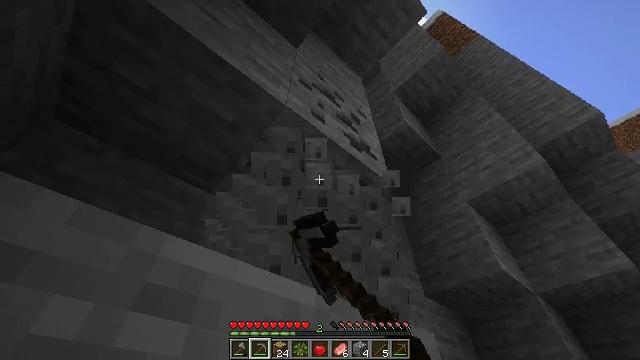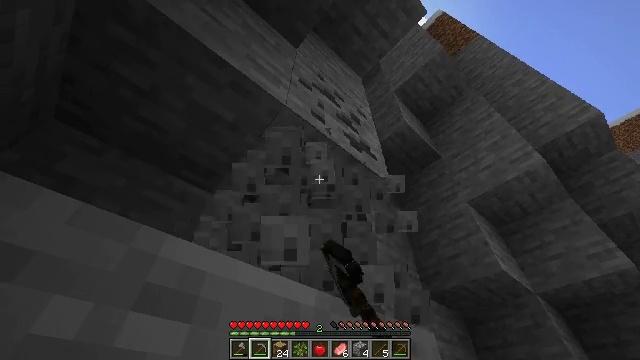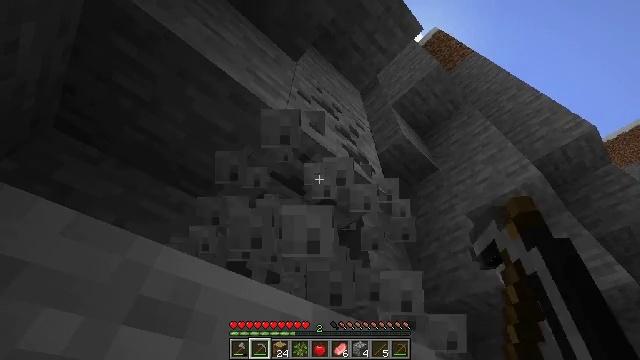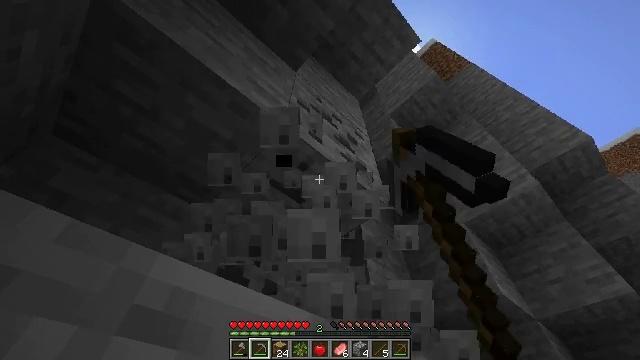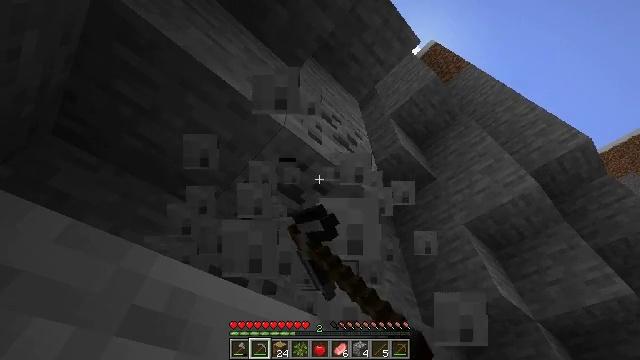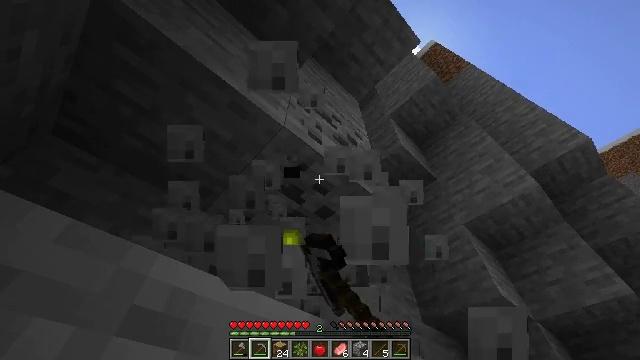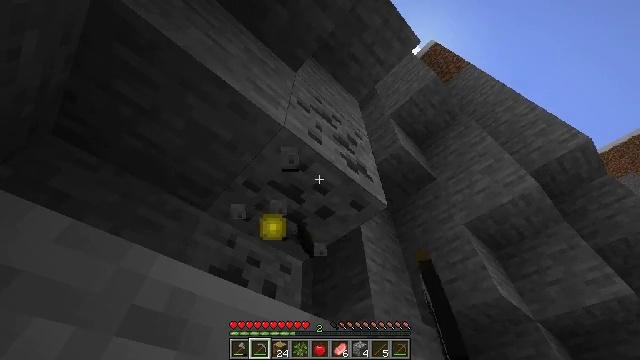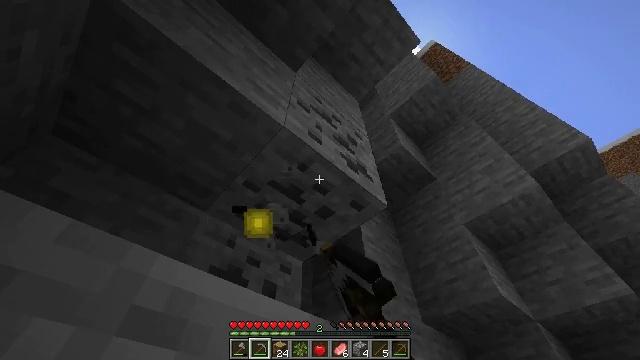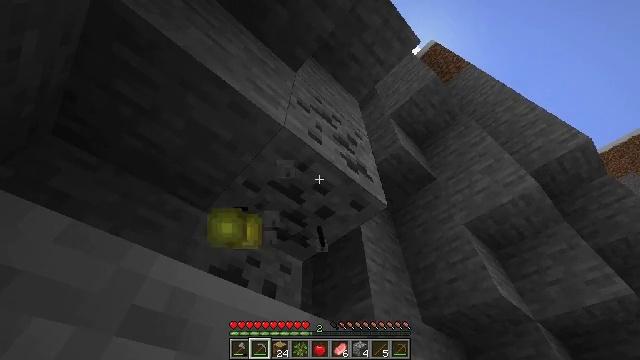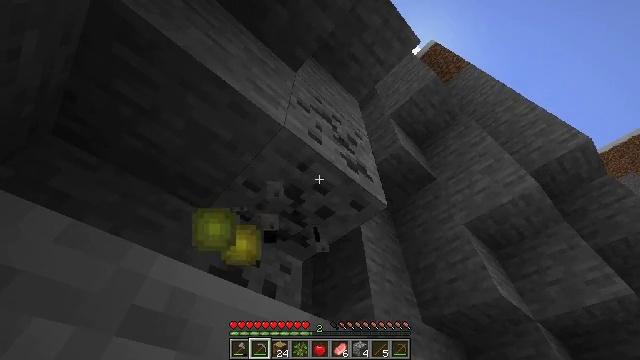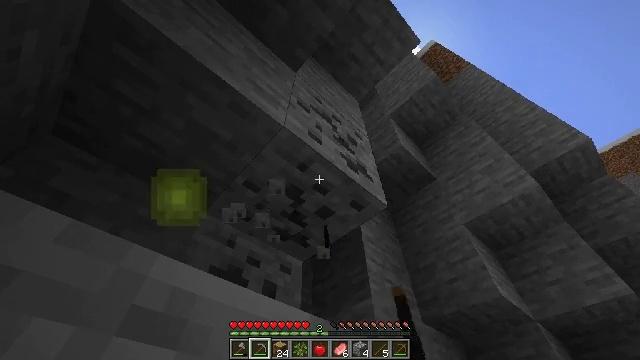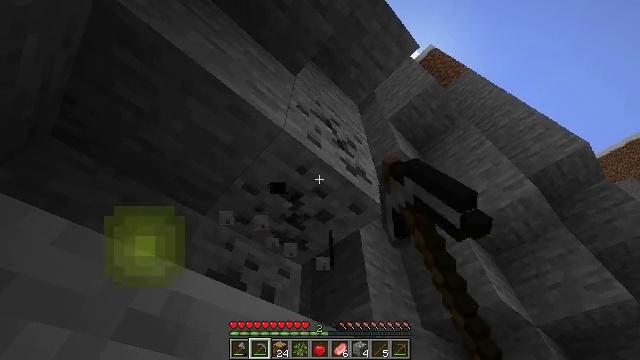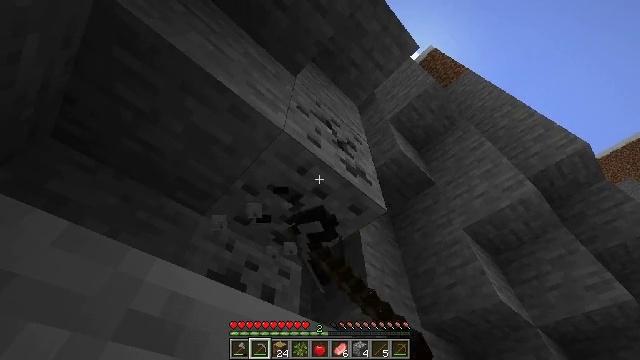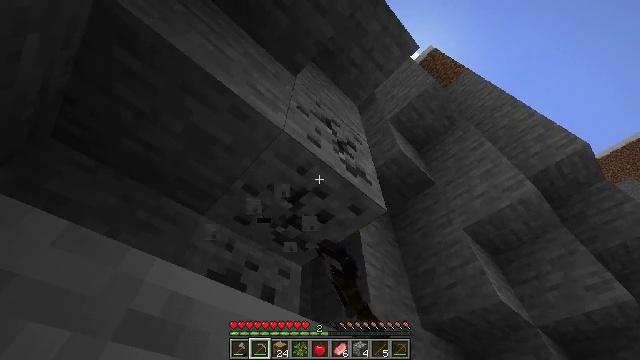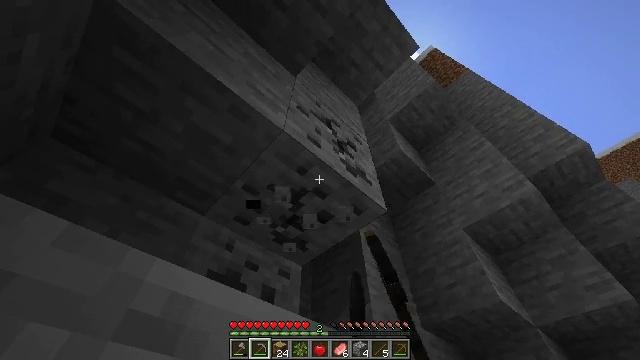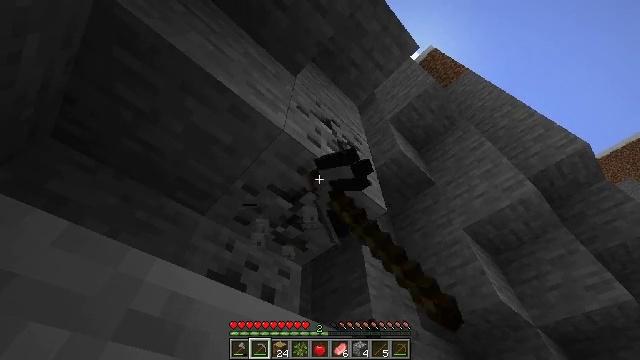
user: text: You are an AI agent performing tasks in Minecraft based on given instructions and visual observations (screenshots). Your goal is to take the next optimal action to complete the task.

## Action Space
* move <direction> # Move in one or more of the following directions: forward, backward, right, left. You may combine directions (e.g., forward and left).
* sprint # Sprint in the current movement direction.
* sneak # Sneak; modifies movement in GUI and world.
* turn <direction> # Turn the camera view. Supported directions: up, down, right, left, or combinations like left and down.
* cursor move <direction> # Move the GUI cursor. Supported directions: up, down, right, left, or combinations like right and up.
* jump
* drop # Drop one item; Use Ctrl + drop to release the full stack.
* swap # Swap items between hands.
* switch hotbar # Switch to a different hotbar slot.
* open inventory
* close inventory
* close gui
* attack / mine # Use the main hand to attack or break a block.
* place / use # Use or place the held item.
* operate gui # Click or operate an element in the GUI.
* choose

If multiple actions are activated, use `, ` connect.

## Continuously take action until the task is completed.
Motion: motion action
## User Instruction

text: Find and mine the coal ore.
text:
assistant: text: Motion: attack / mine
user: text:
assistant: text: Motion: turn up, attack / mine
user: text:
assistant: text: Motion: turn up, attack / mine
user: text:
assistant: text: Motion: attack / mine
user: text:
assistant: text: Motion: attack / mine
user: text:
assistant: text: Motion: attack / mine
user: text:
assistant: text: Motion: attack / mine
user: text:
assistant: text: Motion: attack / mine
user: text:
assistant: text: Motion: attack / mine
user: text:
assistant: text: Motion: attack / mine
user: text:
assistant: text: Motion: attack / mine
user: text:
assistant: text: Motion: attack / mine
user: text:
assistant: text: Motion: attack / mine
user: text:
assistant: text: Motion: attack / mine
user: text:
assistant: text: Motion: attack / mine
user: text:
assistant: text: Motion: attack / mine
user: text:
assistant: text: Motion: attack / mine
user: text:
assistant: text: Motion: attack / mine
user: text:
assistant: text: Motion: attack / mine
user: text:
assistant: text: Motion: attack / mine
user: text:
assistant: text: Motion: attack / mine
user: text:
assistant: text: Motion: attack / mine
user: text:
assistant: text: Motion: turn right, attack / mine
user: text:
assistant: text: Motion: turn right, attack / mine
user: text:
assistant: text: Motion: attack / mine
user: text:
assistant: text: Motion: turn right, attack / mine
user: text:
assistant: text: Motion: attack / mine
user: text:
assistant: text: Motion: attack / mine
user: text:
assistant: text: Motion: move left, attack / mine
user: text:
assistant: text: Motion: move left, attack / mine